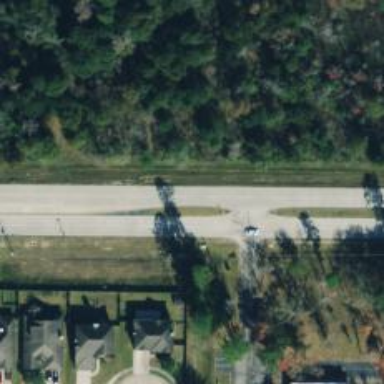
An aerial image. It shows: Secondary link road.